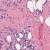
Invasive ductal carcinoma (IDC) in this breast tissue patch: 1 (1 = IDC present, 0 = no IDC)